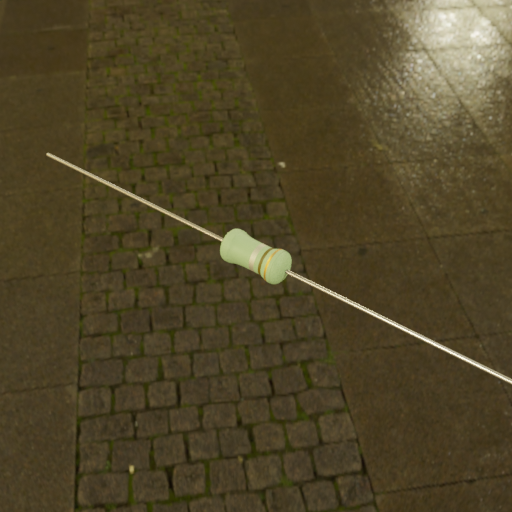
Resistor colour bands (in order): silver, brown, gold